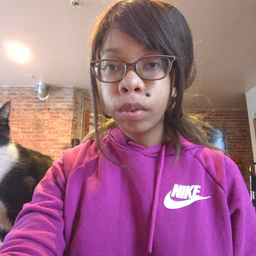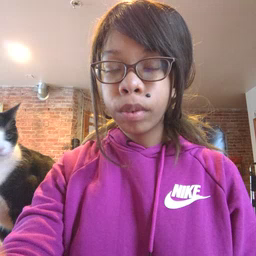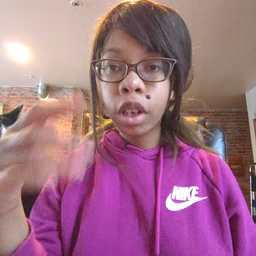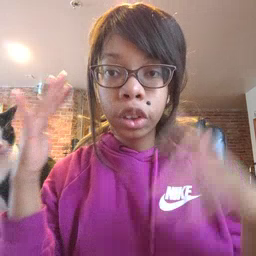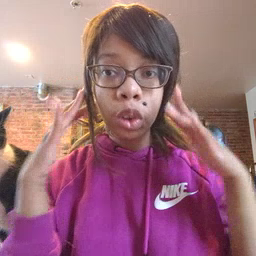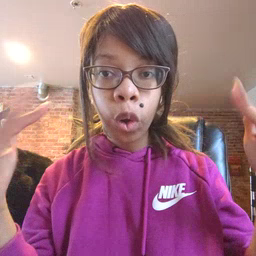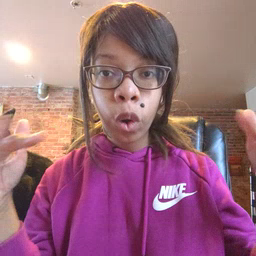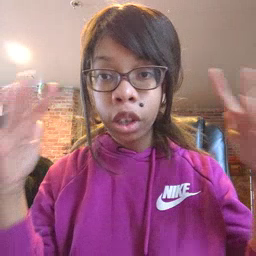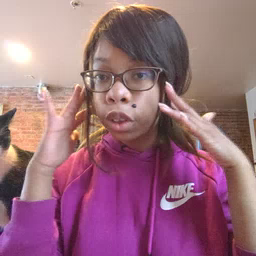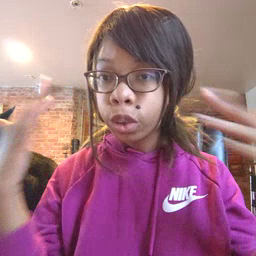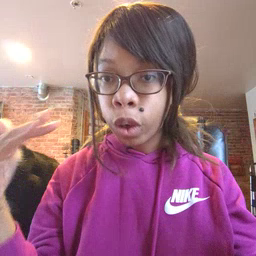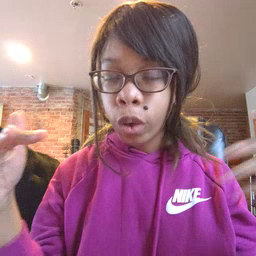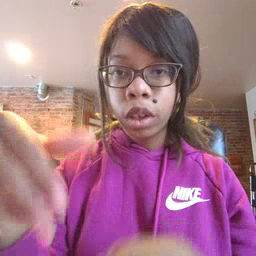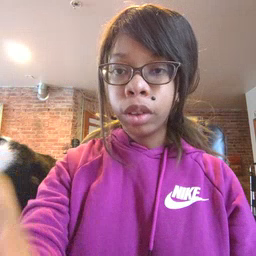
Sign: noisy